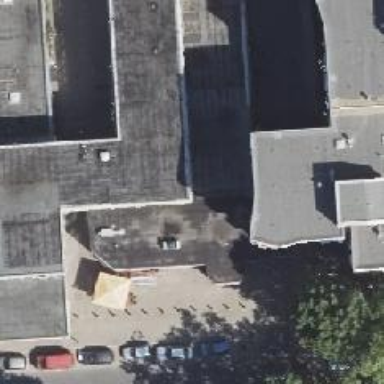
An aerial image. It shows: Supermarket.